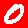
Digit: 0